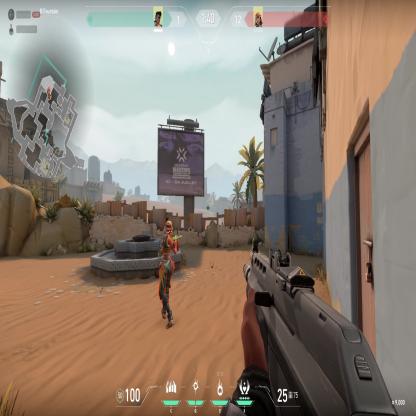
Label: enemy